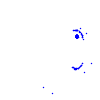
Particle: pion